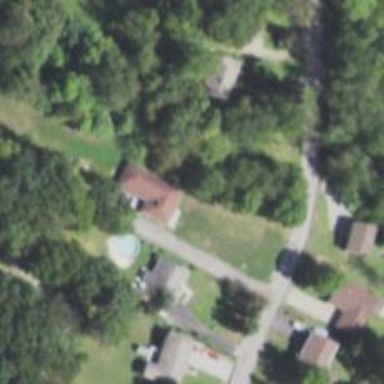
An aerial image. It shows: Driveway leading to service road.